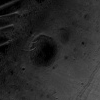
Atmospheric dust classification: not_dusty